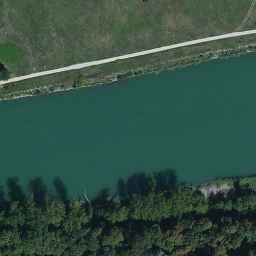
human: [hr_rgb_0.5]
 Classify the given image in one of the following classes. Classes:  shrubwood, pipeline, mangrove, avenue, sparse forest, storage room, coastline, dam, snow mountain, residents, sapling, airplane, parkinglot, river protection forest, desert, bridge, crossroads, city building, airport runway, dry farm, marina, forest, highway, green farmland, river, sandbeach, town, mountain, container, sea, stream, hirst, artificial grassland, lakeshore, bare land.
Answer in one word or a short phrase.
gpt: river